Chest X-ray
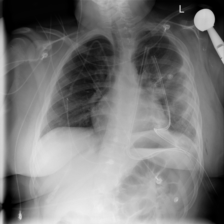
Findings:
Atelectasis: negative
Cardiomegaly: negative
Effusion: negative
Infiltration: positive
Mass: negative
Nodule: negative
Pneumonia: negative
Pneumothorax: negative
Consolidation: negative
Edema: negative
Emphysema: negative
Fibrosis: negative
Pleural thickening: negative
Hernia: negative